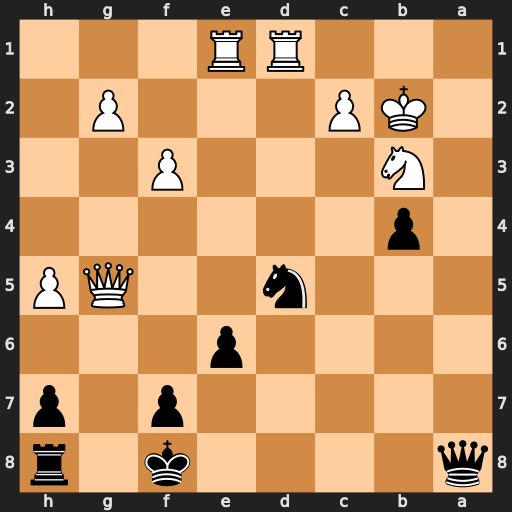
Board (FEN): q4k1r/5p1p/4p3/3n2QP/1p6/1N3P2/1KP3P1/3RR3
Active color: b
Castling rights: -
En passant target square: -
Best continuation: Qa3+ Kb1 Nc3#